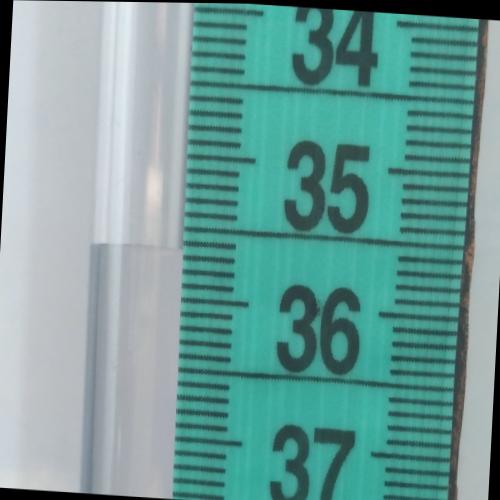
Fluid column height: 35.7 cm